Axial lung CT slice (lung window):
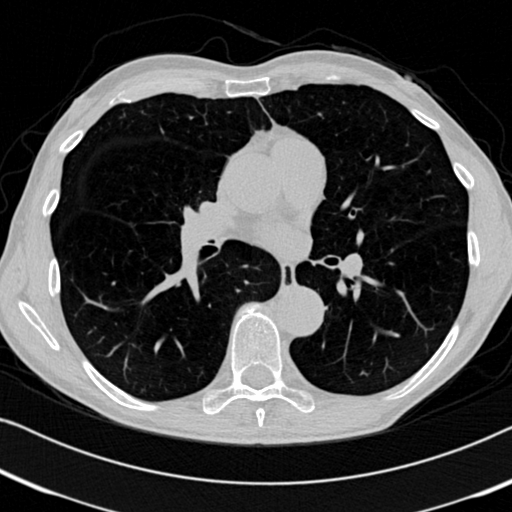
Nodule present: no